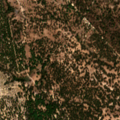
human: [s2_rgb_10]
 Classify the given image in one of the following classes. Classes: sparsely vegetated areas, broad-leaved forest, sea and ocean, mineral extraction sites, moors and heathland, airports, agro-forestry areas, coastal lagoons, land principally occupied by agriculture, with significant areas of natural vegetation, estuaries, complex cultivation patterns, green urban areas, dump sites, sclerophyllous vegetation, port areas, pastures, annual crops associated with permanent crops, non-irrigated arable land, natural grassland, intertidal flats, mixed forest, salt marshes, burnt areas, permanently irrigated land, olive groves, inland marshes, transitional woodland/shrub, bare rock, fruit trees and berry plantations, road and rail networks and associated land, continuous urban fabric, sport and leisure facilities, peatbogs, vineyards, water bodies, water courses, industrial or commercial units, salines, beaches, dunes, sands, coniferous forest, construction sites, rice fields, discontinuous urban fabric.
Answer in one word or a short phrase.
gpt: pastures, agro-forestry areas, coniferous forest, mixed forest